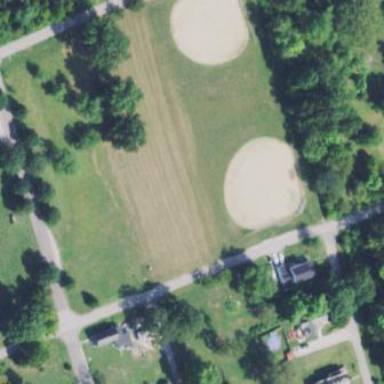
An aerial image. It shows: Baseball pitch for leisure land.